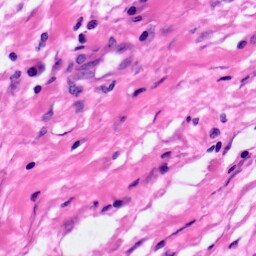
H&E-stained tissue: Pancreatic